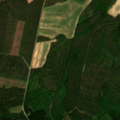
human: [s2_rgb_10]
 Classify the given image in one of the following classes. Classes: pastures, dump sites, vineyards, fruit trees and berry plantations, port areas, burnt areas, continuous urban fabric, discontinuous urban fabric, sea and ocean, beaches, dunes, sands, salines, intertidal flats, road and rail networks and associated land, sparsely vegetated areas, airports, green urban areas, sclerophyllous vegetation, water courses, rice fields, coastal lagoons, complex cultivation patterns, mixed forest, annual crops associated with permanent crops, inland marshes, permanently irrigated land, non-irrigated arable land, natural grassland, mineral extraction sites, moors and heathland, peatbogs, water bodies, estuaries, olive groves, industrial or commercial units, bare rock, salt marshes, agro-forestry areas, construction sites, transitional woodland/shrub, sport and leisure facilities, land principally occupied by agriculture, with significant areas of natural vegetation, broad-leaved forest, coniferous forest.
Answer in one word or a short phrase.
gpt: non-irrigated arable land, coniferous forest, mixed forest